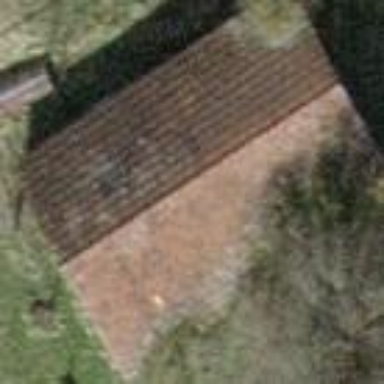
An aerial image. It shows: Shed.